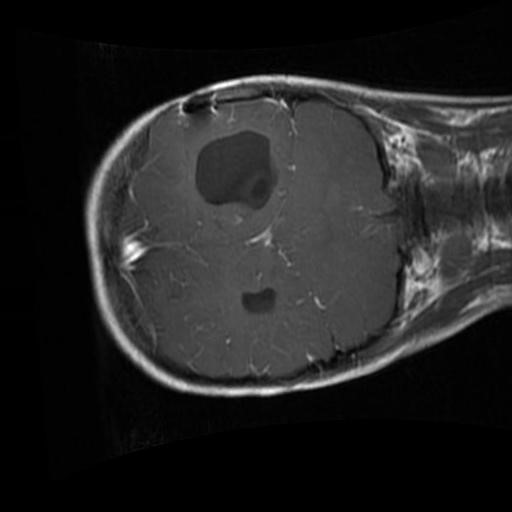
Label: brain_glioma